Question: I'm getting this unbearable white background in my Idea terminal. (WebStorm)
Does anyone know how I can change this?

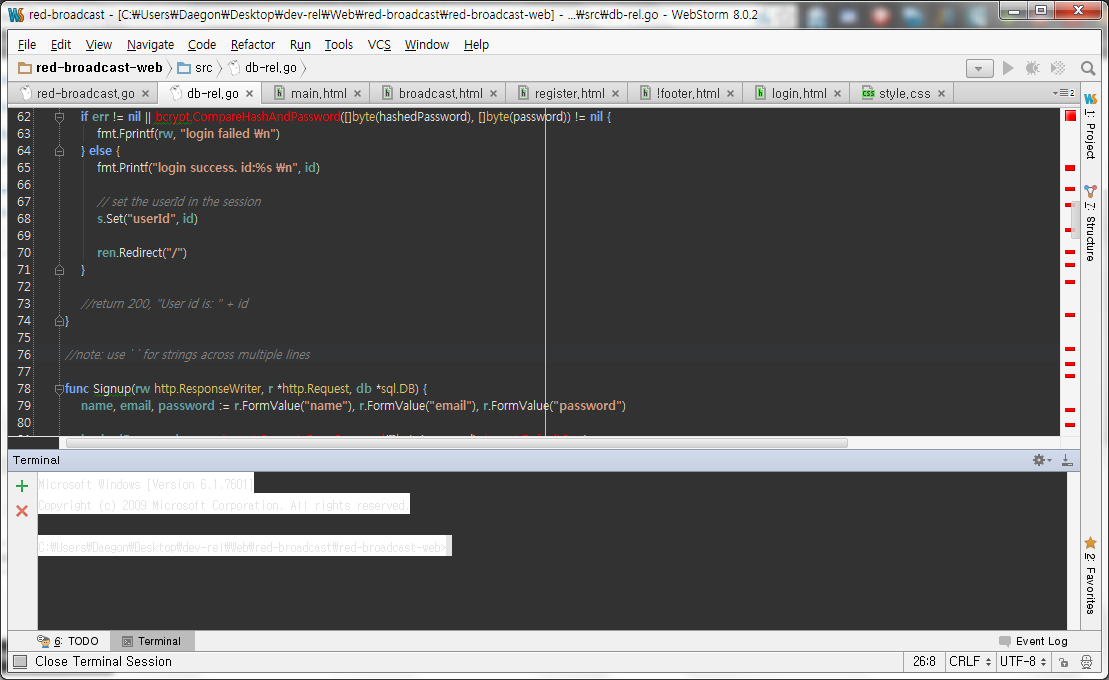
Answer: Open File > Settings, and head to the Editor section > Colors & Fonts section. There, you'll see the Console Colors option.

Here, you'll get an interactive edit screen to determine what you want those console colors to look like. Click on the one that's most afflicted and edit its background color to match that of the console window.
Alternatively, if this is from a vanilla installation of your IDE, consider filing a bug against it.